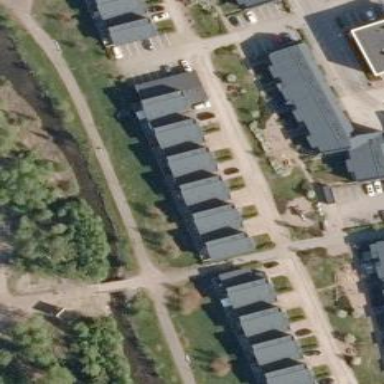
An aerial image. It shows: Terrace building.